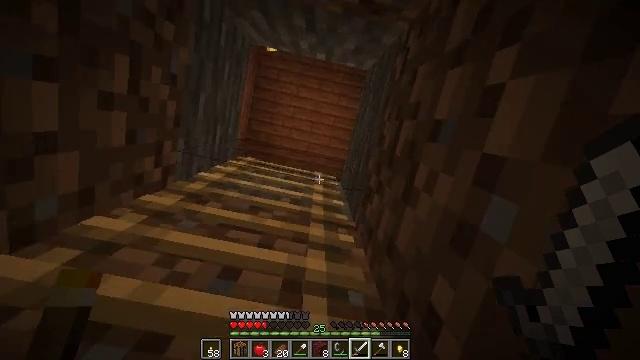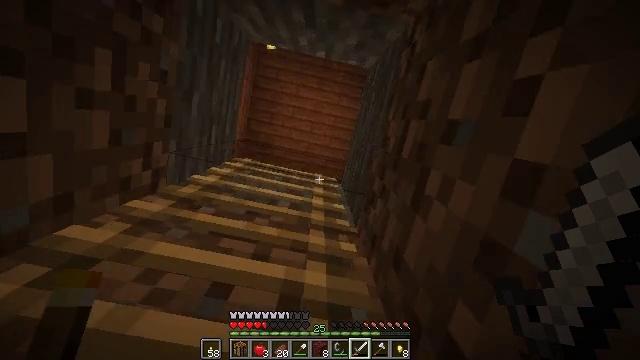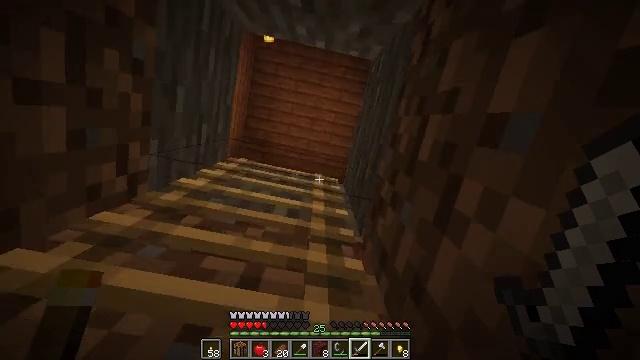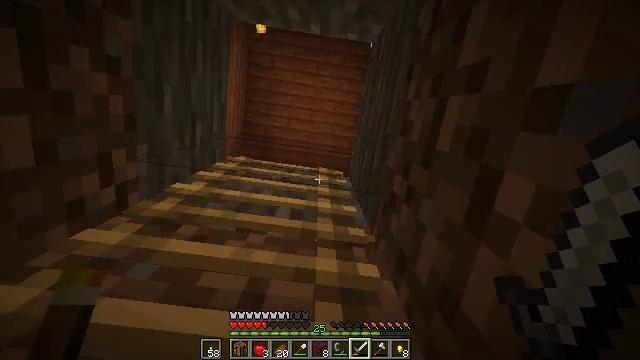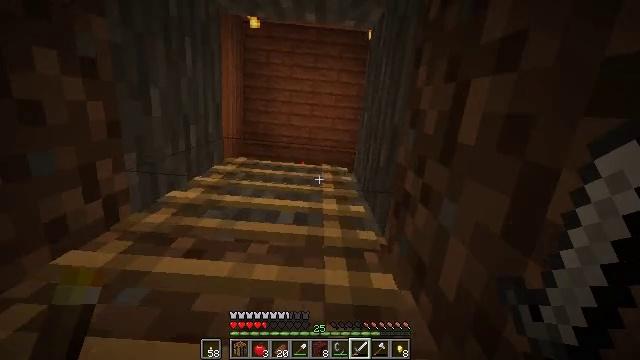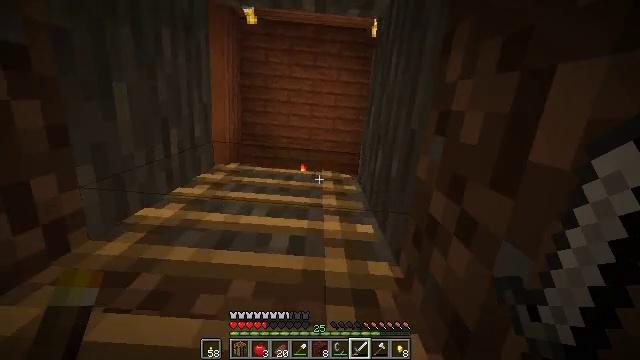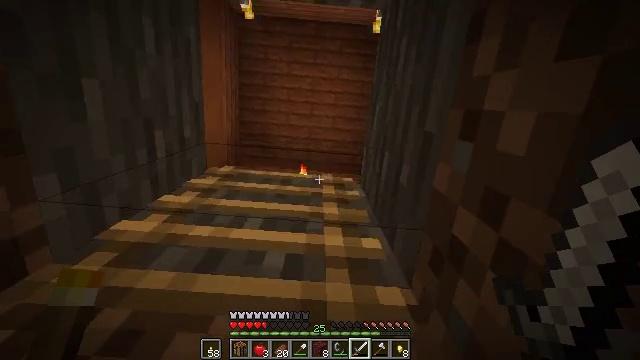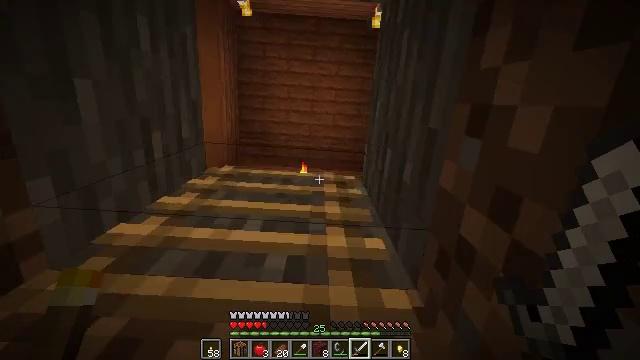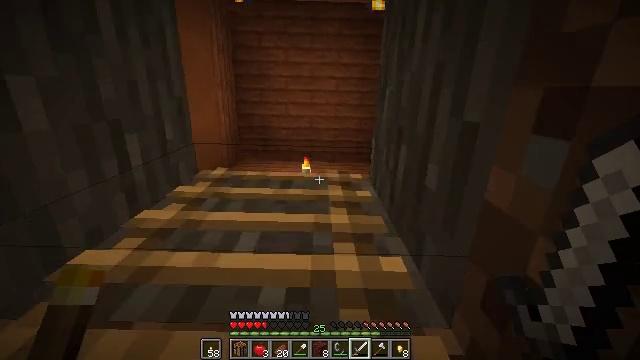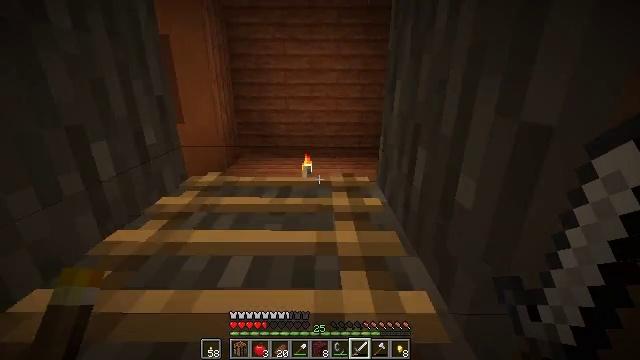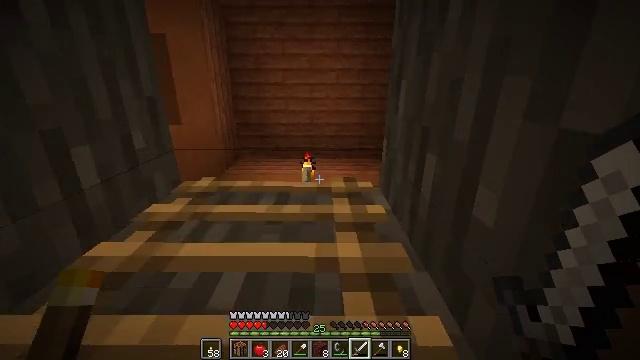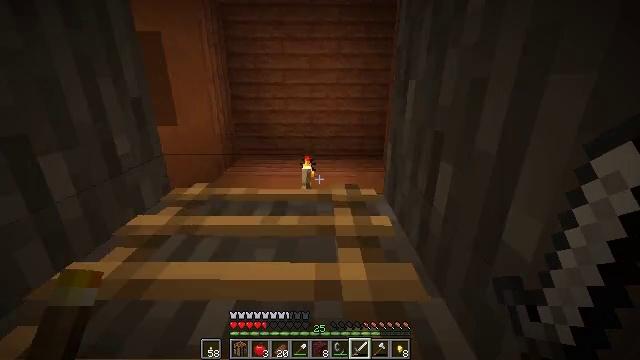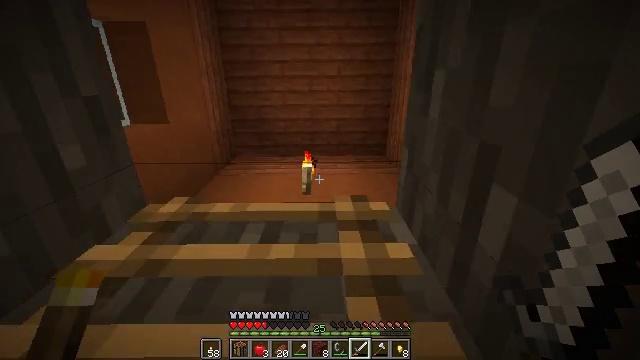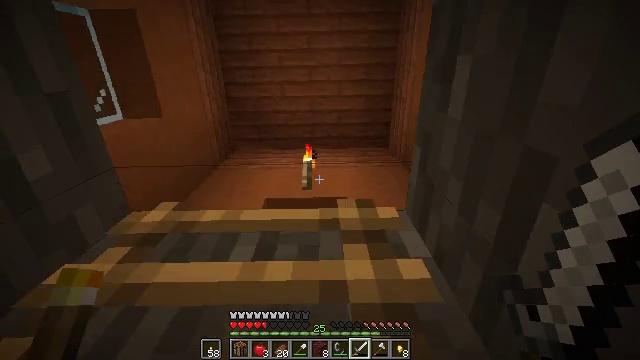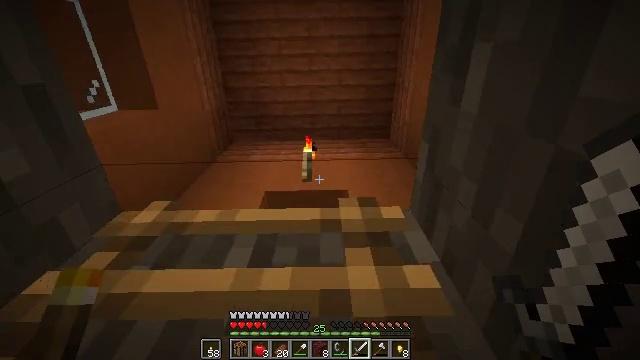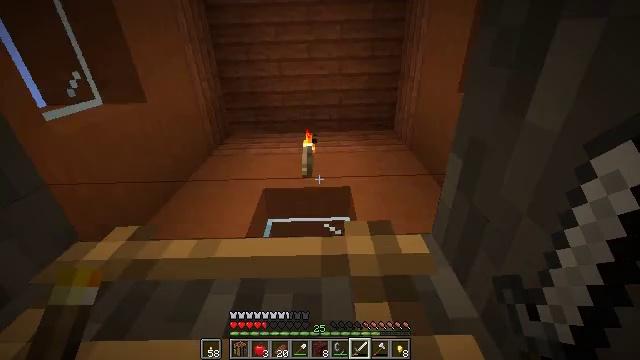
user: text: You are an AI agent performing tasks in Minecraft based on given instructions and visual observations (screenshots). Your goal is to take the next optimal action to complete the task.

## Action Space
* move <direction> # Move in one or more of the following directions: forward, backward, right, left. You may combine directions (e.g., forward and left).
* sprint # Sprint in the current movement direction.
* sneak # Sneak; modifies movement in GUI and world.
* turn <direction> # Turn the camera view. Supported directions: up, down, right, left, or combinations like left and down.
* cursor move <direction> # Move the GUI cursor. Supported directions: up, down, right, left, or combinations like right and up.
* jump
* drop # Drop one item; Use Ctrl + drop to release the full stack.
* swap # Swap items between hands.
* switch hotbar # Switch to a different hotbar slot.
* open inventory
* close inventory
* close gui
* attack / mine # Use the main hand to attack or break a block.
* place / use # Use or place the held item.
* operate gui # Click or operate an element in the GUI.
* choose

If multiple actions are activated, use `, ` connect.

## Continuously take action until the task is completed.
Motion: motion action
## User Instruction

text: Open the crafting table to make a diamond sword.
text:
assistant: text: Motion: move forward, jump
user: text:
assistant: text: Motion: move forward, sprint, jump
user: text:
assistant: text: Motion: move forward, sprint, turn left and down, jump
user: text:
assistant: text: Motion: move forward, sprint, turn left and down, jump
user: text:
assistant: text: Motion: move forward, jump
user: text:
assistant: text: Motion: move forward, jump
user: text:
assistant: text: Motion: move forward, jump
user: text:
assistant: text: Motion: move forward, turn left and down, jump
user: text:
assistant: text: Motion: move forward, turn left and down, jump
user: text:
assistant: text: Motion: move forward, jump
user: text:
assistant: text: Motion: move forward, jump
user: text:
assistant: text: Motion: move forward, sprint, turn down, jump
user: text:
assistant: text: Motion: move forward, sprint, turn down, jump
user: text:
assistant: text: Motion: move forward, sprint, turn down, jump
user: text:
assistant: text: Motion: move forward, turn down, jump
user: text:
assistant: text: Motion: move forward, turn down, jump
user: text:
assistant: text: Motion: move forward, turn down, jump
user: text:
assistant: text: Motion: move forward, turn down, jump
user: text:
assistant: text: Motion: move forward, sprint, turn down, jump
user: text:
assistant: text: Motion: move forward, sprint, turn down, jump
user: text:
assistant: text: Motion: move forward, sprint, turn right and down, jump
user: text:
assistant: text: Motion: move forward, turn right and down, jump
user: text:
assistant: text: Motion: move forward, turn right and down, jump
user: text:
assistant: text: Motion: move forward, sprint, turn right and down, jump
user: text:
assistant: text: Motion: move forward, sprint, turn right and down, jump
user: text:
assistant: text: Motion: move forward, sprint, turn right and down, jump
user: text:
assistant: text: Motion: move forward, sprint, turn right and down, jump
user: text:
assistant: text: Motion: move forward, turn right and down, jump
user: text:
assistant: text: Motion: move forward, turn right and down, jump
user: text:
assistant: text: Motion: move forward, turn right and down, jump